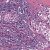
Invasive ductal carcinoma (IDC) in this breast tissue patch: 1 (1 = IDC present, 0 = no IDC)